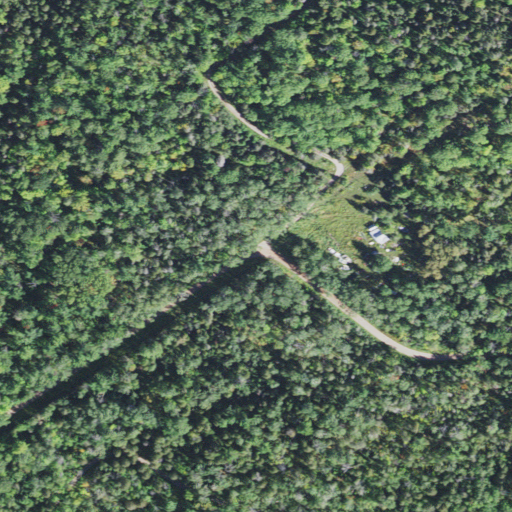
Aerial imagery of island in Michigan named Rains Island containing open development, woody wetlands, evergreen forest, mixed forest, deciduous forest, low intensity development, and pasture